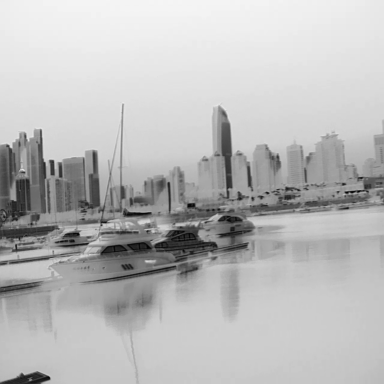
There are four canoes in the infrared image.